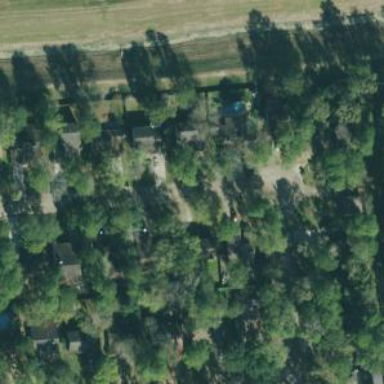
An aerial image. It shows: Residential road.